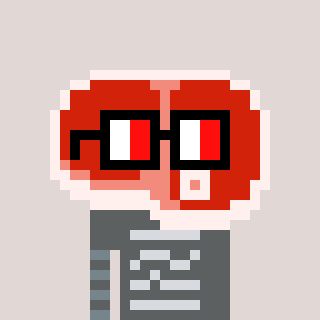
a pixel art character with square glasses with black frames and red eyes, a steak-shaped head and a gunk-colored body on a warm background